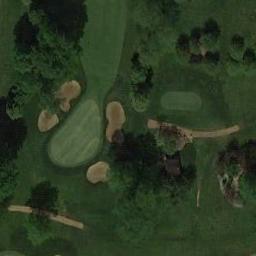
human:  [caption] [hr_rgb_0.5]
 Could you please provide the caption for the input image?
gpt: Numerous  trees are next to the golf course .

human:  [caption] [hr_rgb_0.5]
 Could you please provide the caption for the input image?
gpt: Two similar-sized bunkers next to each other .

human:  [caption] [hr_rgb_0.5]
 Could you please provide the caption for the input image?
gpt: There are a few bunkers and a few paths on the large green lawn on the golf course and many trees .

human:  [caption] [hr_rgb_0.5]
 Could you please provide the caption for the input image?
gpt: The golf course has some putting greens, Fairways, Roads, Barrier trees and sandpits .

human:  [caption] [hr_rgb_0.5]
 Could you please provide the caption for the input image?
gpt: There are some bunkers and trees on the golf course .